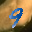
Label: 9